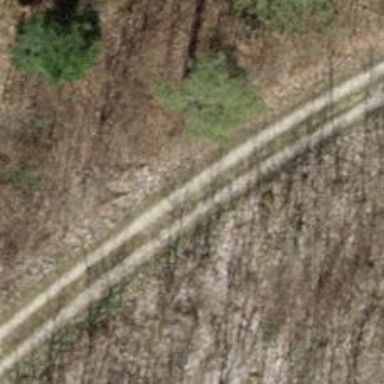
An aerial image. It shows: Gravel track with grade 2 quality.